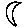
Label: moon